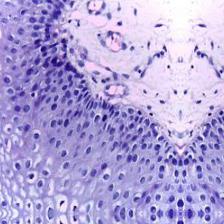
Diagnosis: Normal